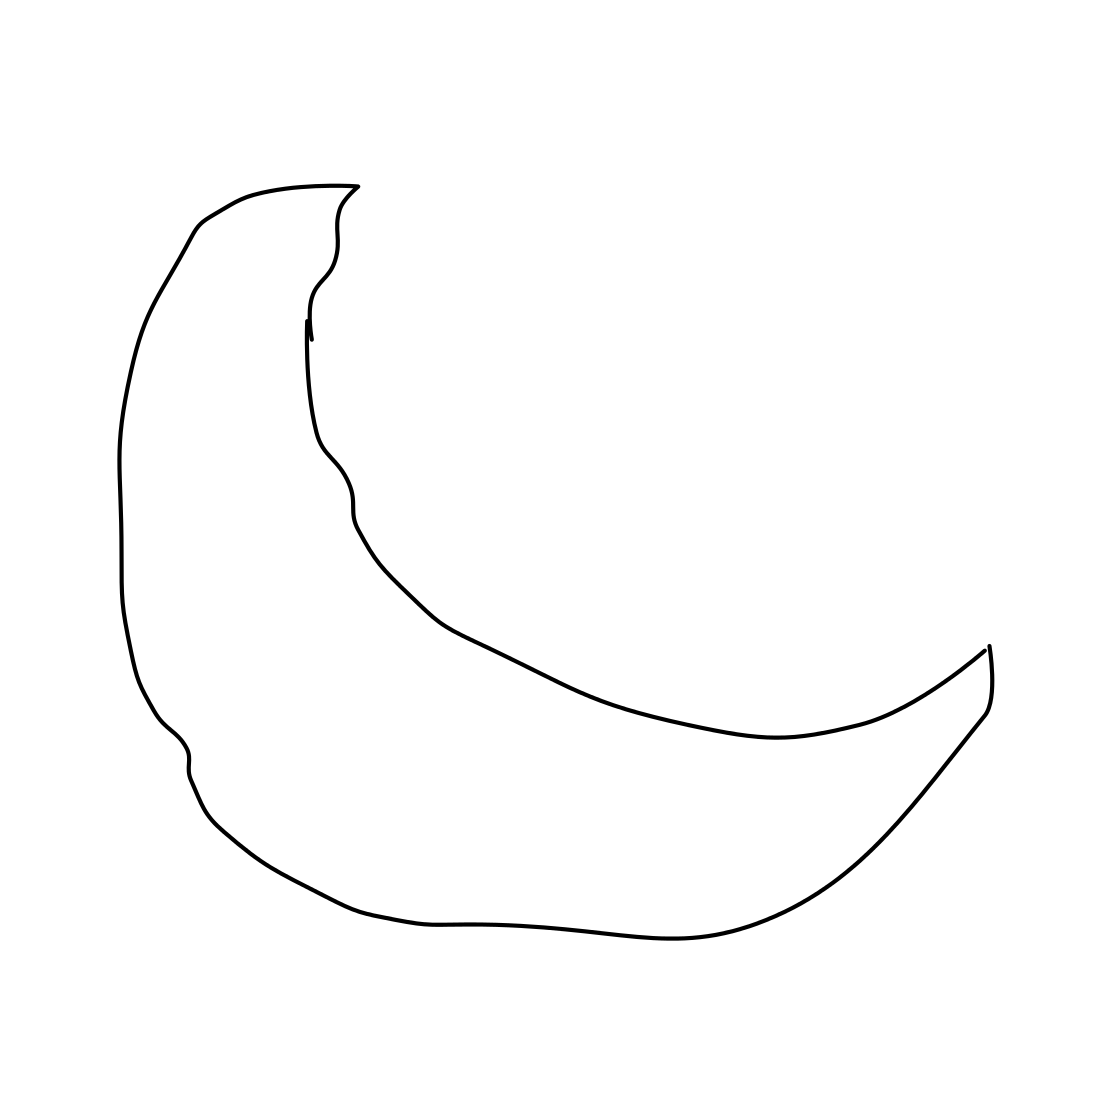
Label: moon